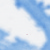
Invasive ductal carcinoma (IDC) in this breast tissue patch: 0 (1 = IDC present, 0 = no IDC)